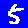
Digit: 5